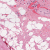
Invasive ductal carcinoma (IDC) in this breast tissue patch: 0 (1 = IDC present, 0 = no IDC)